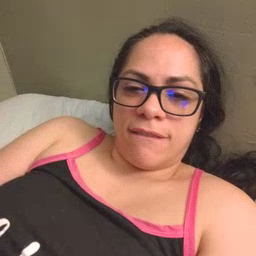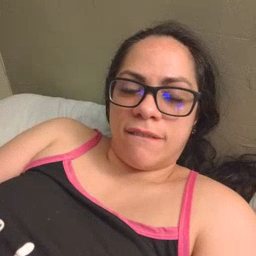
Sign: have